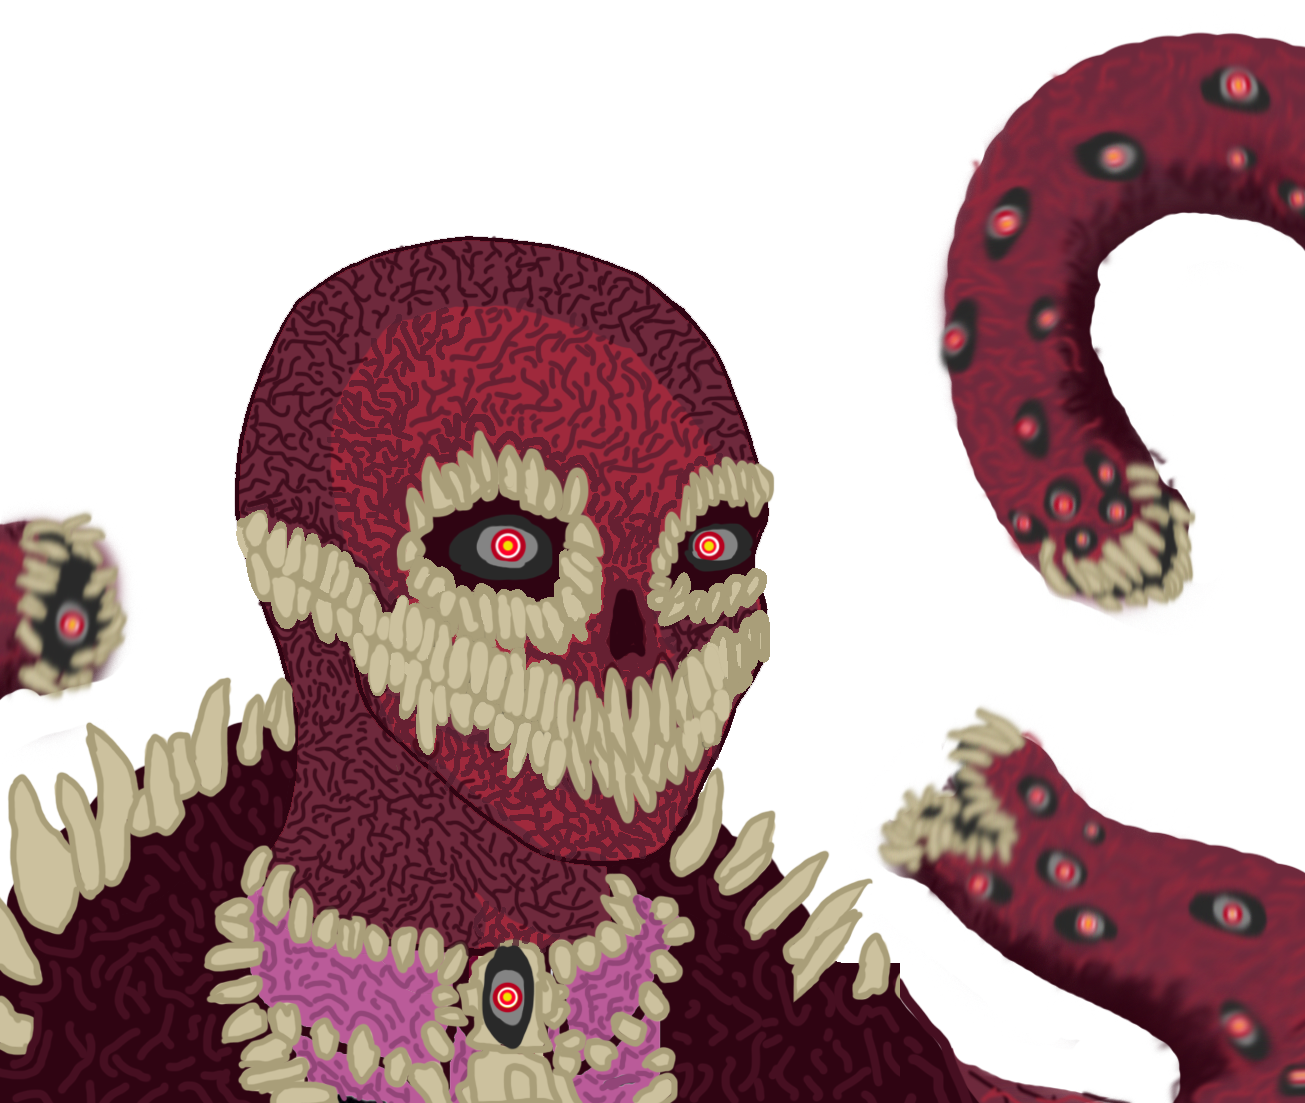
Label: 5_Oomer